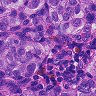
Metastatic tissue present: yes